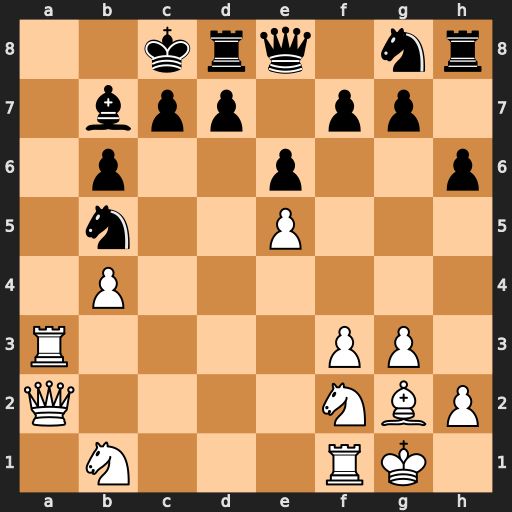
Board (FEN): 2krq1nr/1bpp1pp1/1p2p2p/1n2P3/1P6/R4PP1/Q4NBP/1N3RK1
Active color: w
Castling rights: -
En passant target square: -
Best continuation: Ra8+ Bxa8 Qxa8#